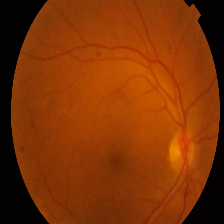
Diabetic retinopathy grade: Proliferative DR